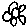
Label: flower